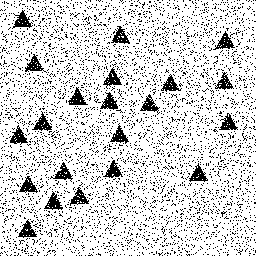
Squares: 0
Triangles: 21
Stars: 0
Total shapes: 21